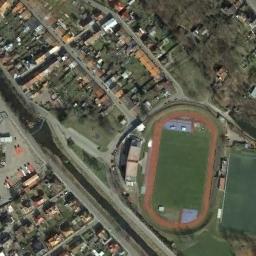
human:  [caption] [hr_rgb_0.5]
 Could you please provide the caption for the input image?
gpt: The track and field is built on the lawn, Next to the residential area and the river .

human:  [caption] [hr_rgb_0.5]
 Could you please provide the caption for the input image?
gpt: The green space of track and field is not rectangular .

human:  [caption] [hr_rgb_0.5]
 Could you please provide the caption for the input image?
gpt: The ground track field is surrounded by lots of houses arranged neatly .

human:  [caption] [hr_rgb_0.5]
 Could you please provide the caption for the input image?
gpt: Many buildings are near the ground track field .

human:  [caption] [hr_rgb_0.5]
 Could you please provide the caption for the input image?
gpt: There are many buildings around the ground track field .